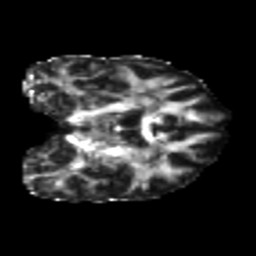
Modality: FA
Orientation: coronal
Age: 21
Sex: male
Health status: healthy
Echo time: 0.074 s